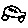
Label: car